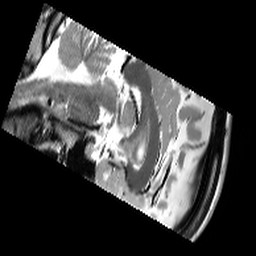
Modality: T2w
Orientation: sagittal
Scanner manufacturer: siemens
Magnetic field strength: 3 T
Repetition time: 10.64 s
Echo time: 0.05 s